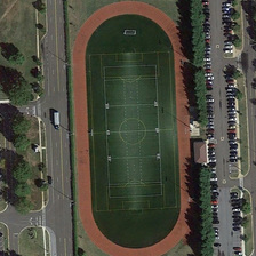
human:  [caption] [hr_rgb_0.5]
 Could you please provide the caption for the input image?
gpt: a playground is between a street and a long parking lot.

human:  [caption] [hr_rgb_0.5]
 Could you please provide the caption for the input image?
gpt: The playground is between the road and the long parking lot.

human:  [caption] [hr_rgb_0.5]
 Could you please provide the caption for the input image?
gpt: The playground is between a road and a long parking lot.

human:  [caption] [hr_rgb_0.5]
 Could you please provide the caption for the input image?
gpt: The playground is between the road and the parking lot.

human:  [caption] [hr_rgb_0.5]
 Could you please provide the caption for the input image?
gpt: An amusement park stands between a road and a long parking lot.